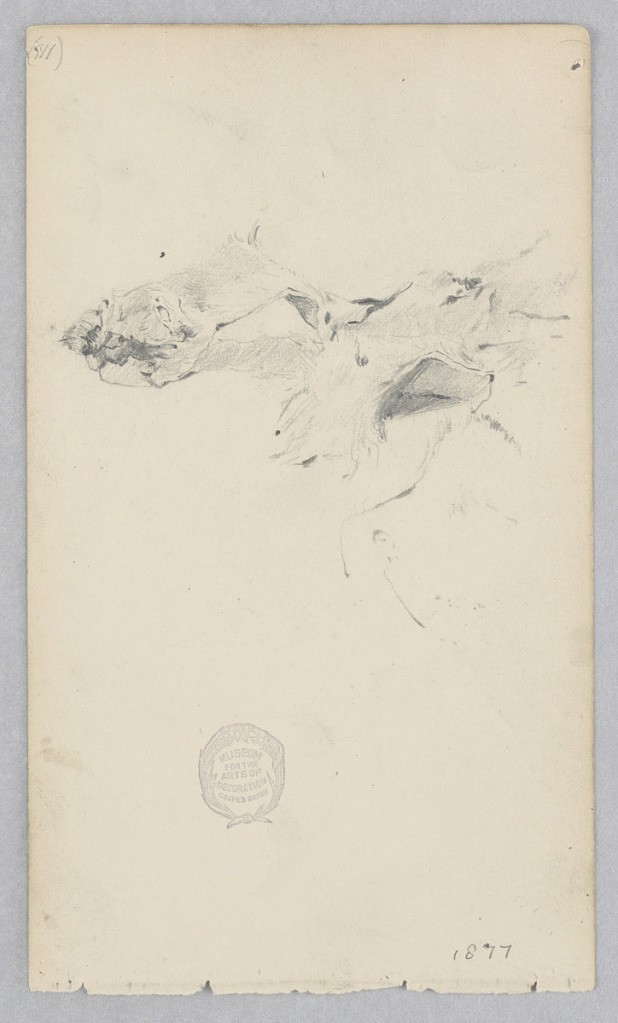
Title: Tiger skin rug
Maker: Robert Frederick Blum, American, 1857–1903
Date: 1877
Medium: Graphite on wove paper
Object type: Drawing
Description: Sketch of a tiger skin rug with detail of paw.